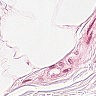
Metastatic tissue present: no